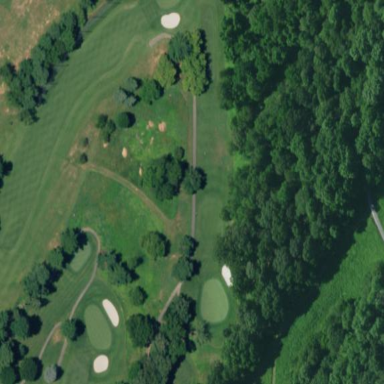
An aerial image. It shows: Grassy area designated as golf fairway.